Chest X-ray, PA view. Patient: 50 years old, sex F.
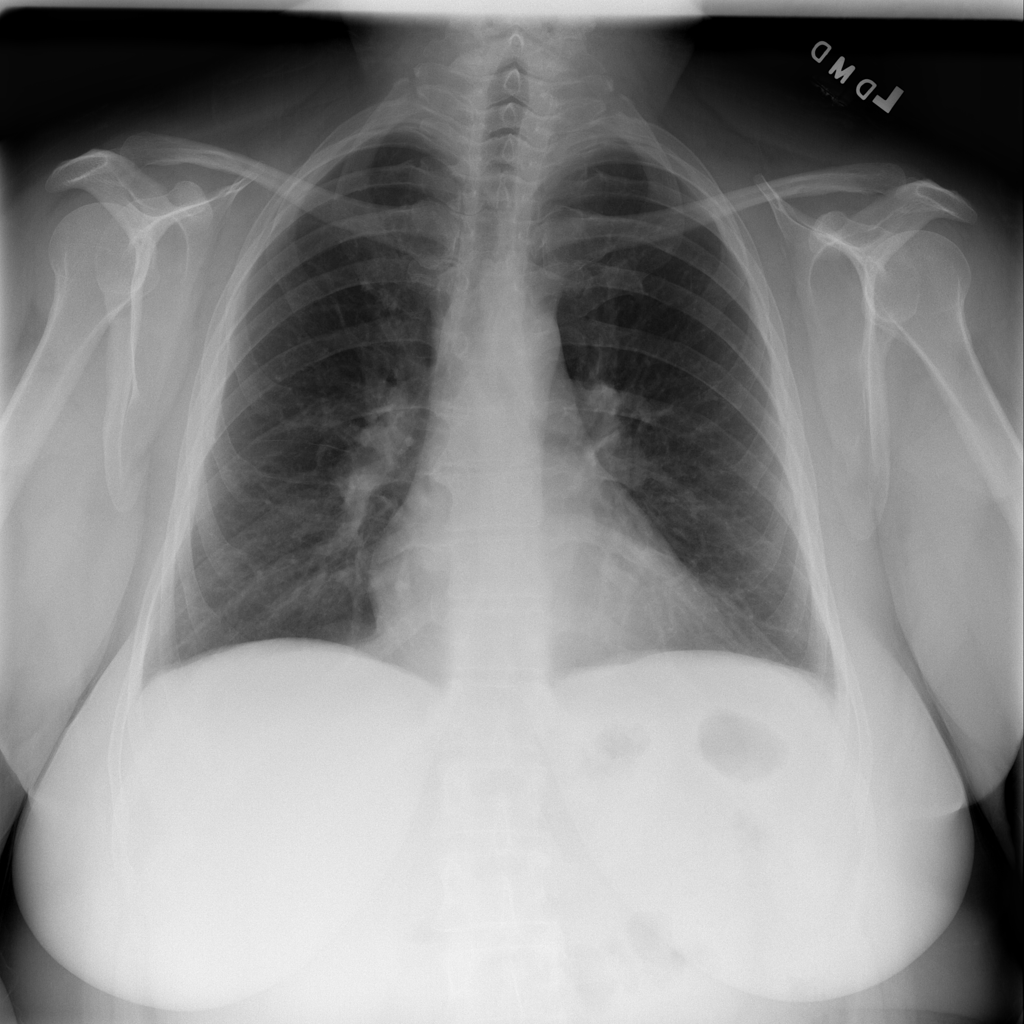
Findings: No Finding